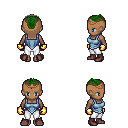
a pixel art fantasy rpg character, female body template, human, dark skin, blue vest, white pants, green short mohawk hairstyle, bronze tiara, gold gloves, maroon shoes, four views (front, back, left, right), 2x2 character sprite sheet, small pixel art, hard edges, no anti-aliasing